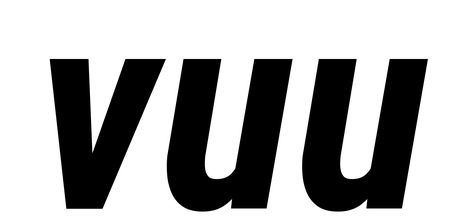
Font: Roboto-Italic_Condensed_Bold_Italic